Field crop: maize
Growth stage: 2
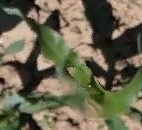
Species: maize